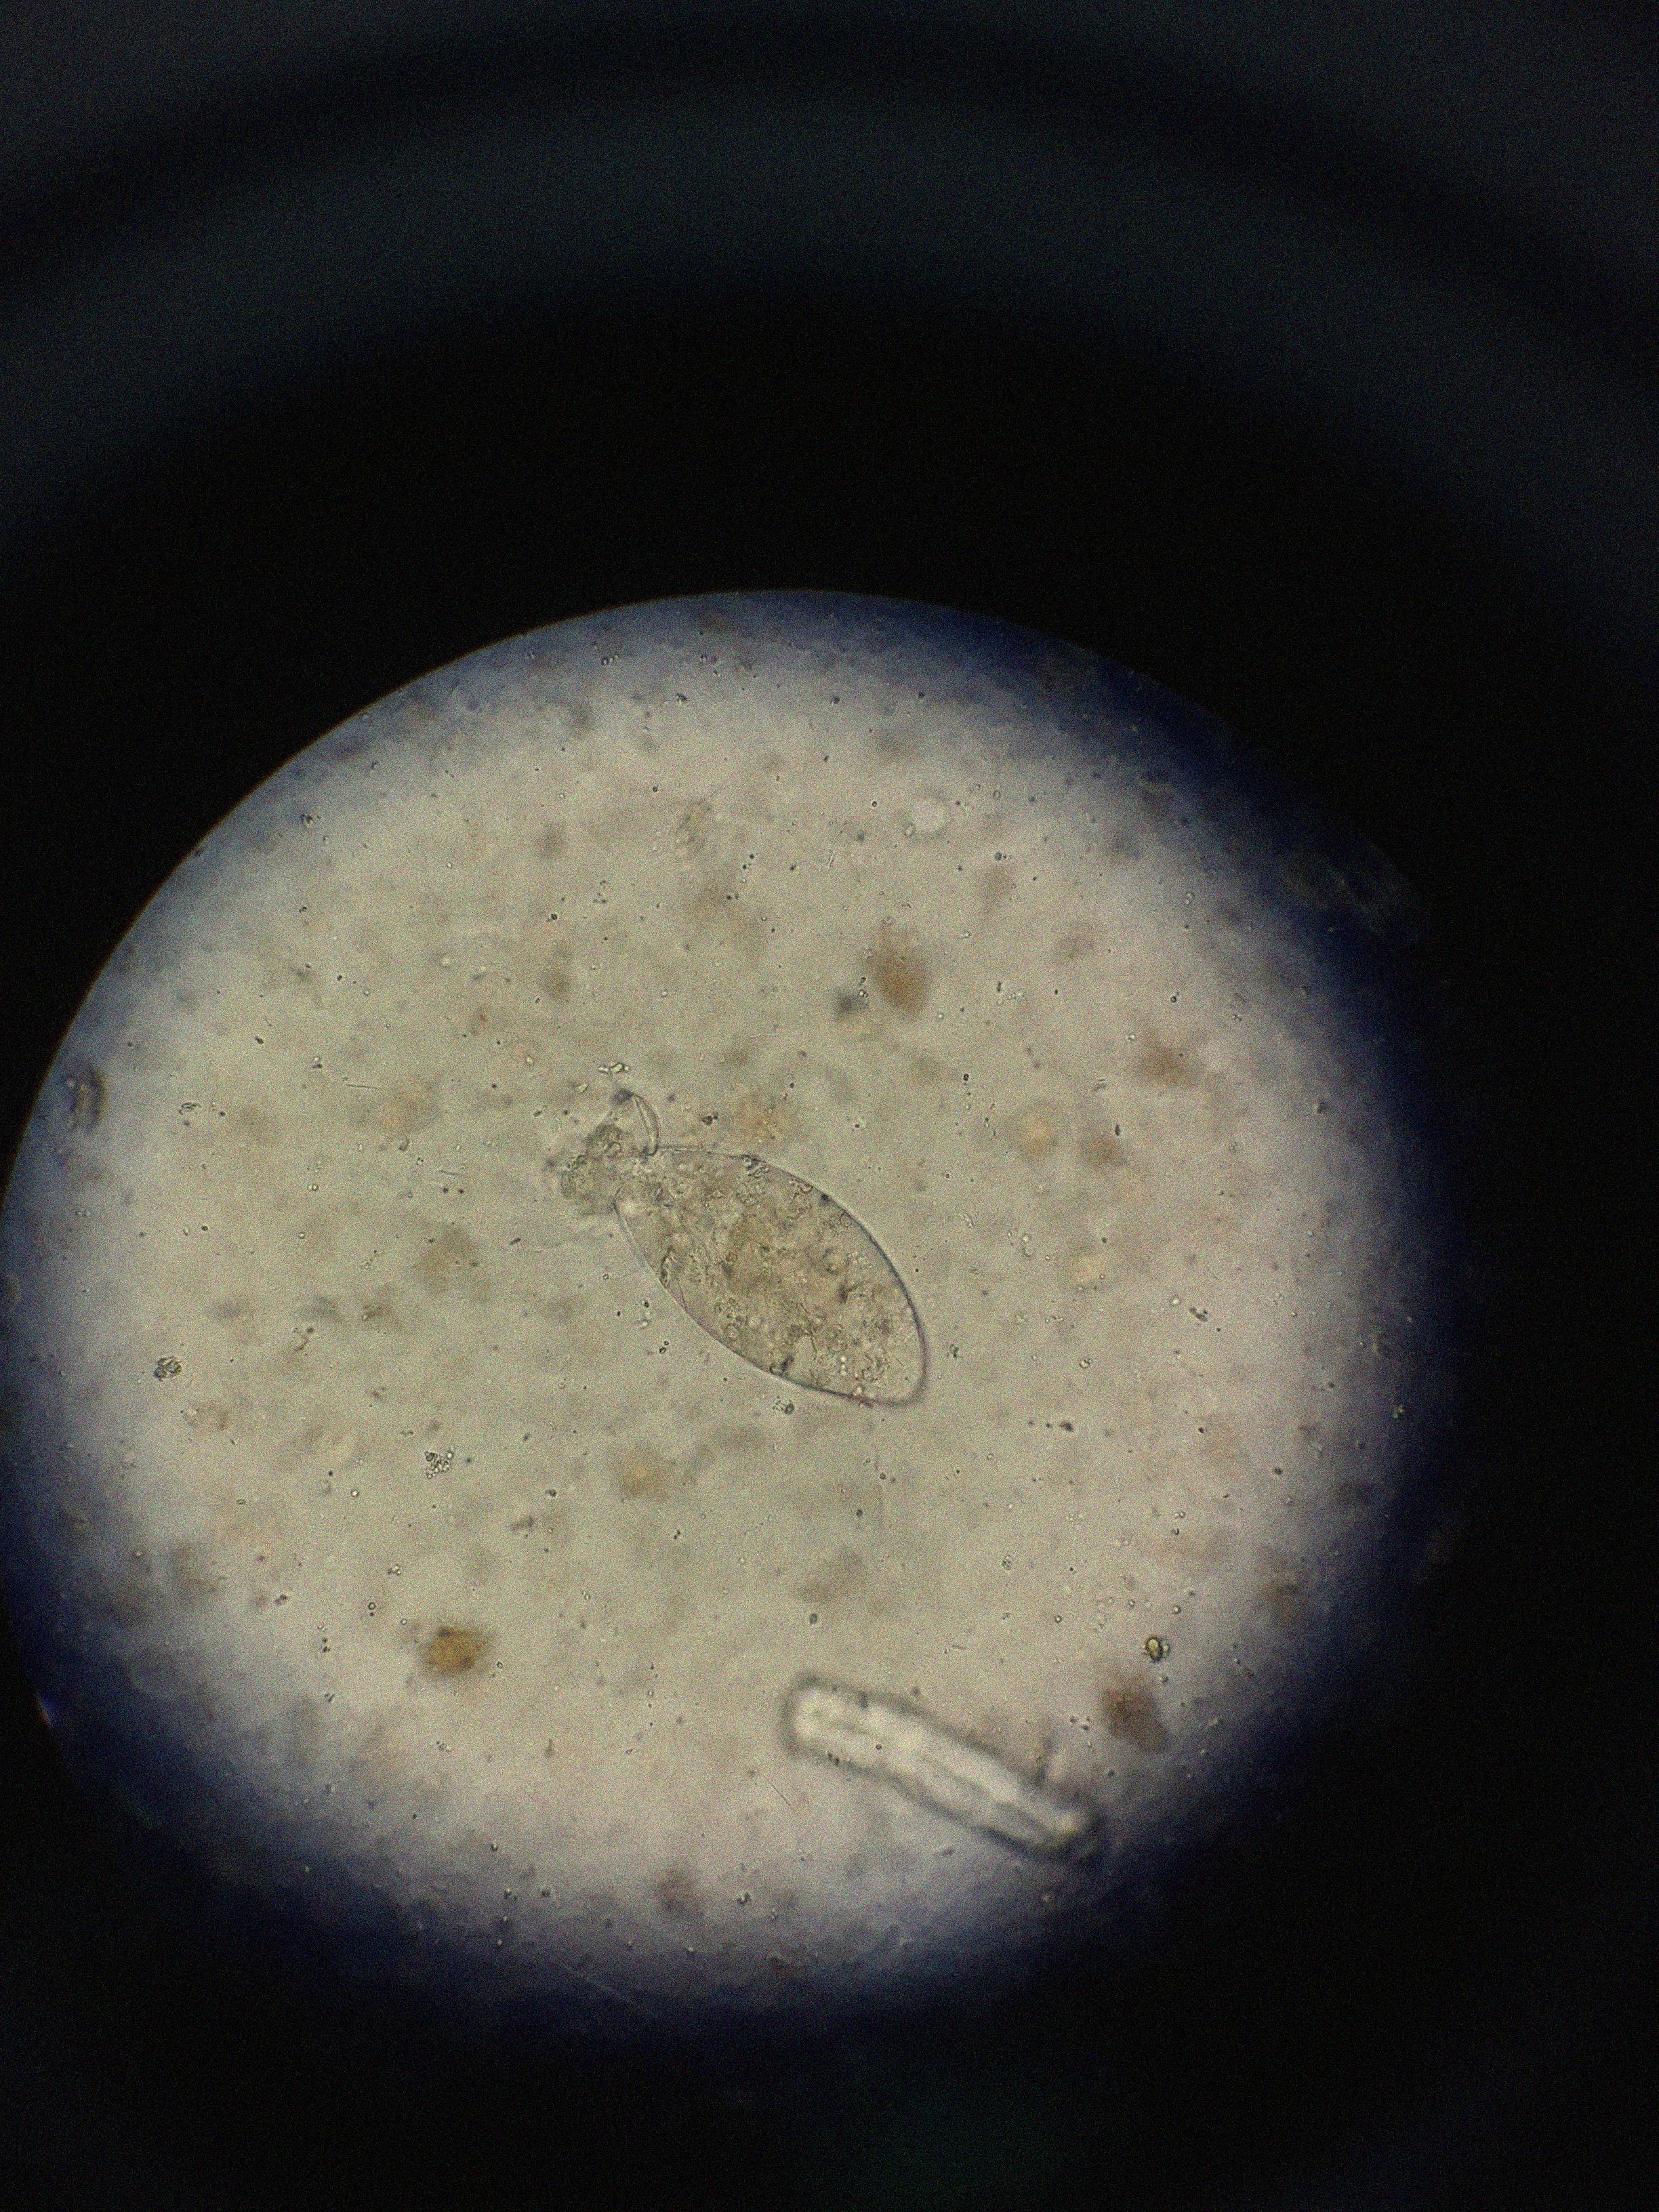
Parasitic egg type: Fasciolopsis buski